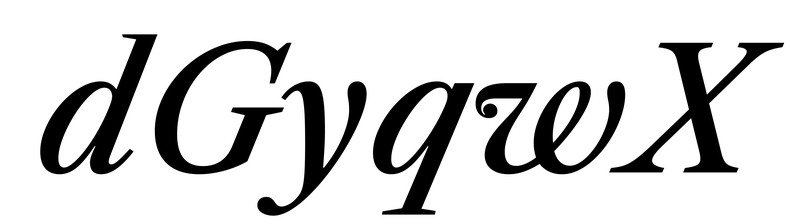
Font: LibreCaslonText-Italic_Medium_Italic